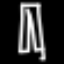
Label: pants